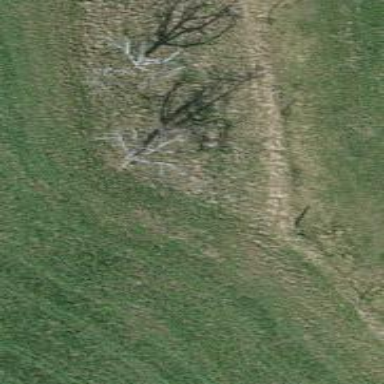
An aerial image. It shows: Single tag "natural: tree."